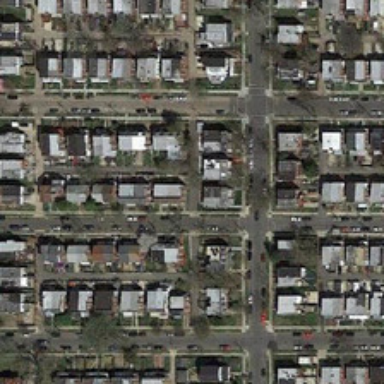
Many buildings and green trees are in a dense residential area .